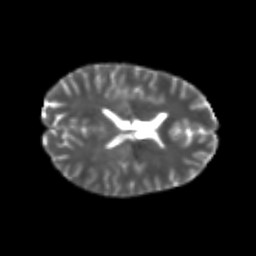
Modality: T2w
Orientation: axial
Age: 25
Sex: female
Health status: healthy
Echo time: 0.074 s